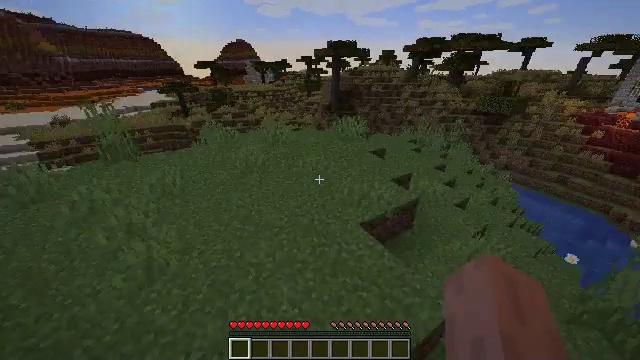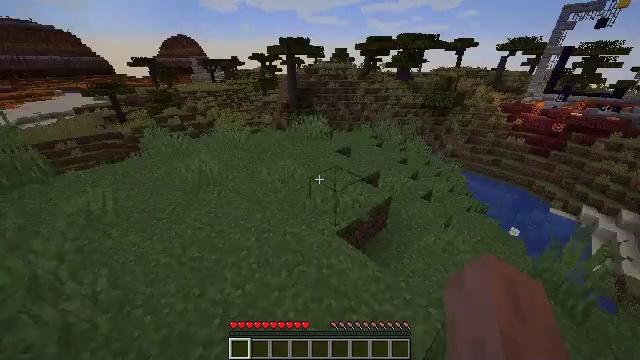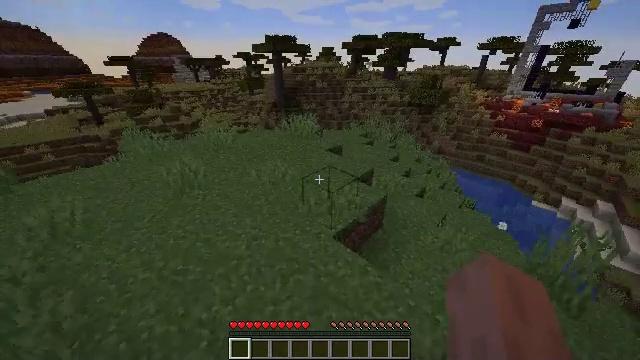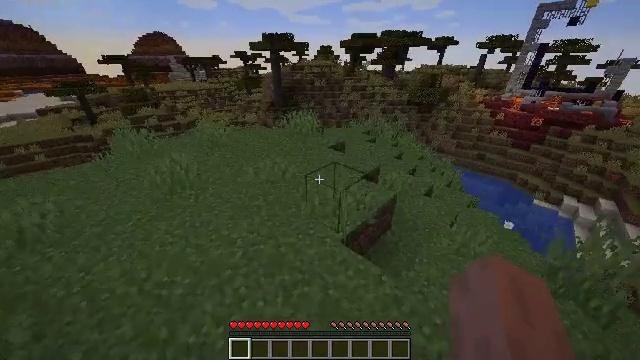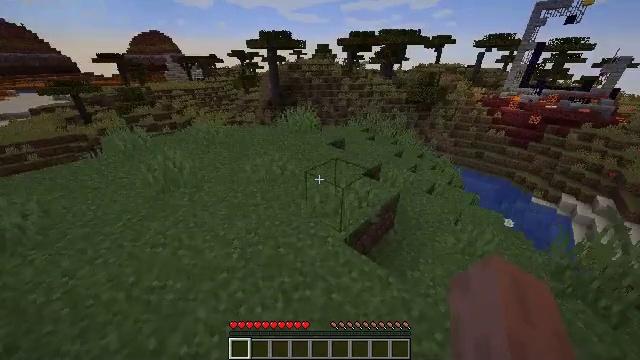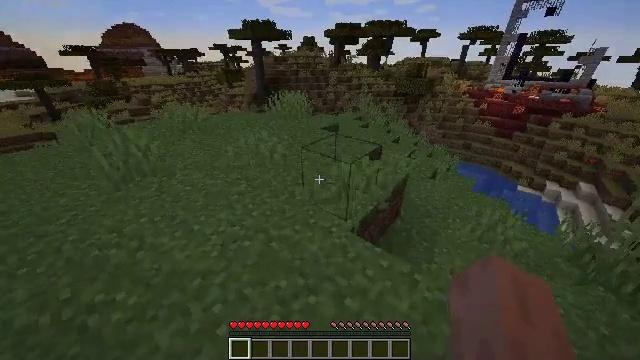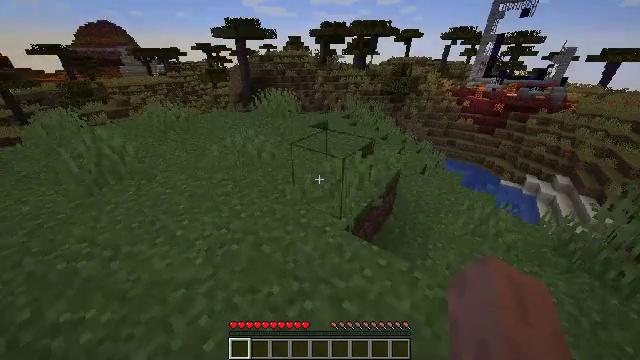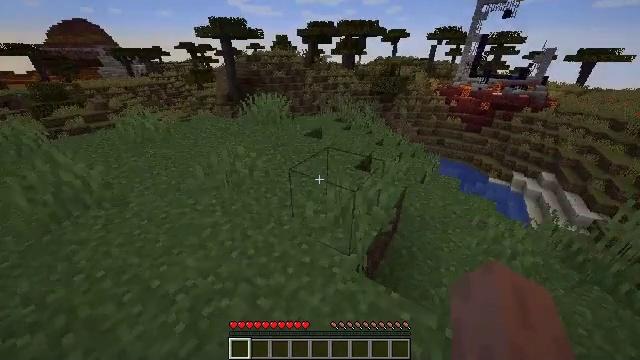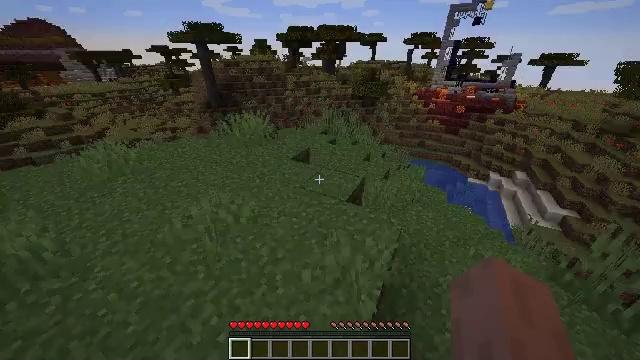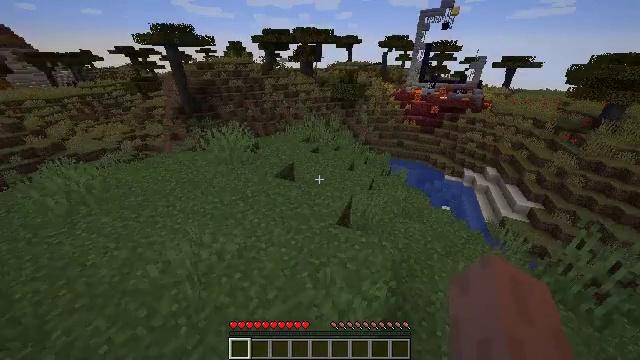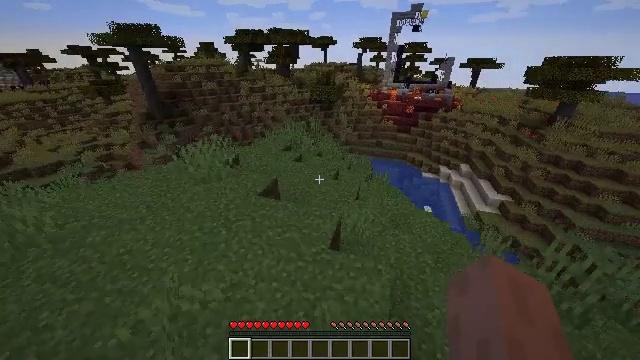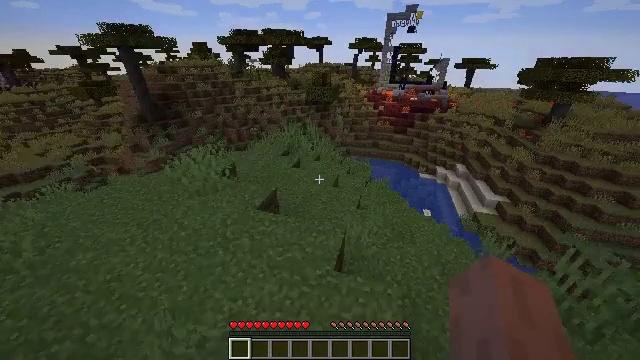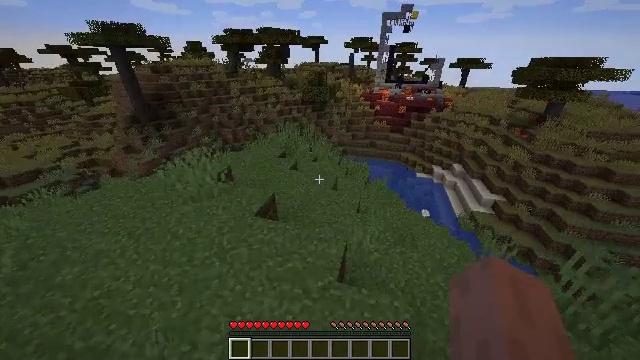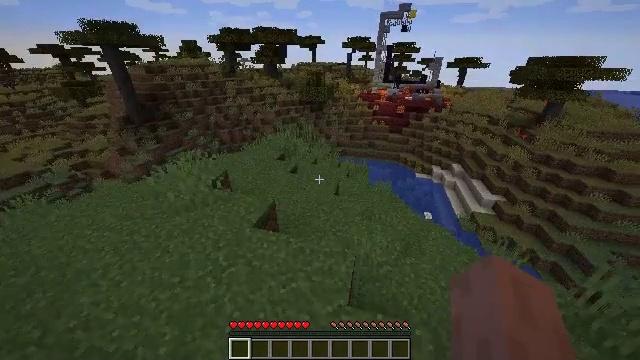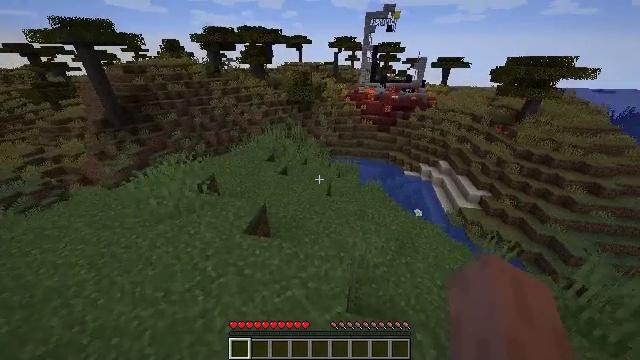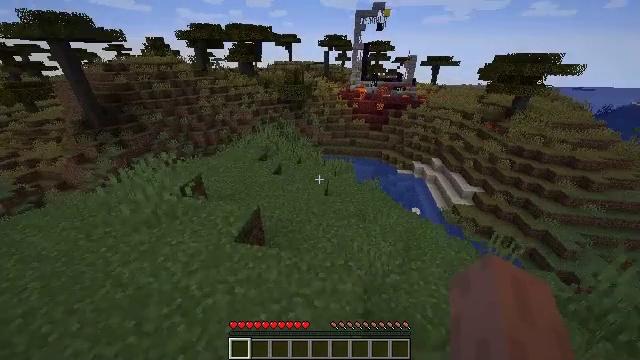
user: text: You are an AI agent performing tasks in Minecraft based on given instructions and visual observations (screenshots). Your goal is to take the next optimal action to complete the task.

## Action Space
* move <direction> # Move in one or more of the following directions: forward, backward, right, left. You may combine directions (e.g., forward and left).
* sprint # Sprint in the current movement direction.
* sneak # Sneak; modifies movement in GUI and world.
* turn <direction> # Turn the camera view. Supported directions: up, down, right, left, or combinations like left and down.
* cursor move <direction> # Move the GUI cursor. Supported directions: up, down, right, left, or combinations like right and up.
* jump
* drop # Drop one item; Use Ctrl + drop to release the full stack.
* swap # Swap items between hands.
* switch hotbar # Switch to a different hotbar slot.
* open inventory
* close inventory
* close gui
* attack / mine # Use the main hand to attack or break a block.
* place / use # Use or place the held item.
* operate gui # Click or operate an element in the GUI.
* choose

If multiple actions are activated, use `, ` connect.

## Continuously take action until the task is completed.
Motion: motion action
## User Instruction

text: Collect oak log for crafting.
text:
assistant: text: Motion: move forward, sprint, turn right, jump
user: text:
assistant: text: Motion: move forward, sprint, turn right, jump
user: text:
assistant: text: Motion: move forward, sprint, jump
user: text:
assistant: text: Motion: move forward, sprint, jump
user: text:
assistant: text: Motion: move forward, sprint, turn right, jump
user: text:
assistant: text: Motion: move forward, sprint, turn right, jump
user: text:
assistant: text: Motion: move forward, sprint, turn right, jump
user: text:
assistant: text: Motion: move forward, sprint, turn right, jump
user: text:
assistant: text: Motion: move forward, sprint, turn right, jump
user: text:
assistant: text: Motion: move forward, sprint, turn right, jump
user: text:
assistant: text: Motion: move forward, sprint, turn right, jump
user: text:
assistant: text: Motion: move forward, sprint, turn right, jump
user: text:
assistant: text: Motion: move forward, sprint, jump
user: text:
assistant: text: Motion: move forward, sprint, turn right, jump
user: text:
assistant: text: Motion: move forward, sprint, turn right, jump
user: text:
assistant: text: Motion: move forward, sprint, jump
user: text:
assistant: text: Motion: move forward, sprint, jump
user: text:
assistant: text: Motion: move forward, sprint, jump
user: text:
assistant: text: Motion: move forward, sprint, jump
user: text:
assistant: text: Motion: move forward, sprint, jump
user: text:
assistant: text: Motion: move forward, sprint, jump
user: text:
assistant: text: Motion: move forward, sprint, jump
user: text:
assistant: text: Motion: move forward, sprint, jump
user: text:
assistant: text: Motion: move forward, sprint, jump
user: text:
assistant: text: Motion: move forward, sprint
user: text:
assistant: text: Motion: move forward, sprint
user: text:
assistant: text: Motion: move forward, sprint
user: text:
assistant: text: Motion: move forward, sprint
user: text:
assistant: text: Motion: move forward, sprint
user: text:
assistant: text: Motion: move forward, sprint